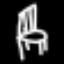
Label: chair